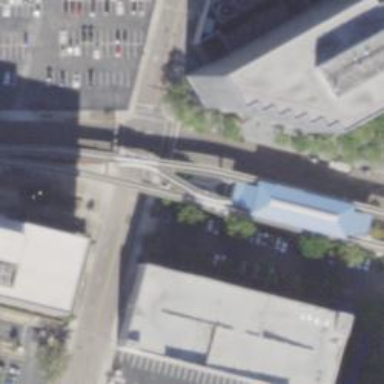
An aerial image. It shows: Monorail bridge.